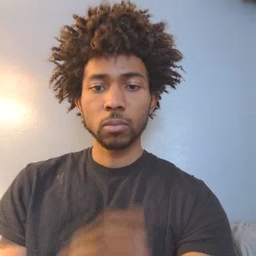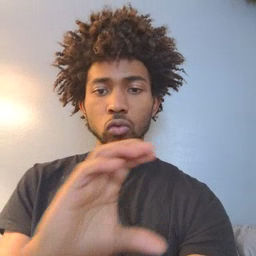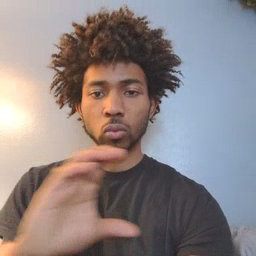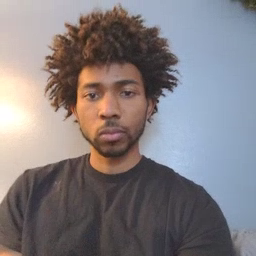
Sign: chocolate